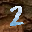
Label: 2